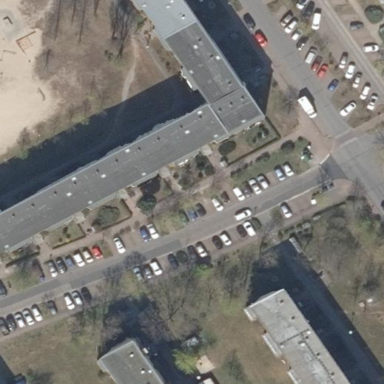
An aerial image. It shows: Block of apartments with flat grey roof.